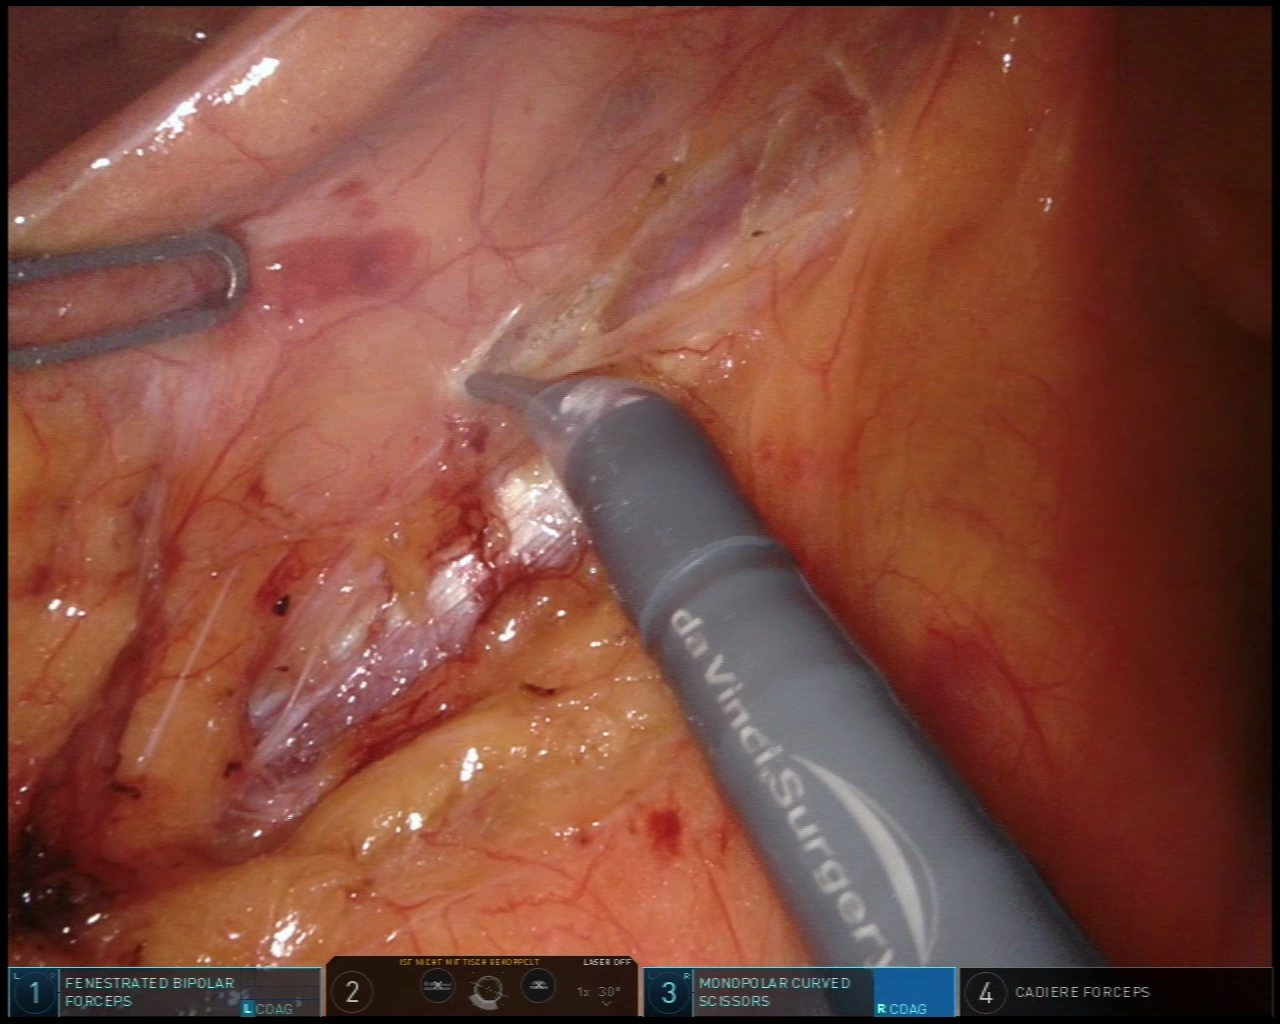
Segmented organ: ureter
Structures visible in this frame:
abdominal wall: no
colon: no
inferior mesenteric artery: no
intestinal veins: no
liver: no
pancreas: no
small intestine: no
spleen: no
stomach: no
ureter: yes
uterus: no
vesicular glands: no